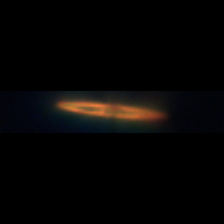
Taxon: Pennate
Group: Diatoms